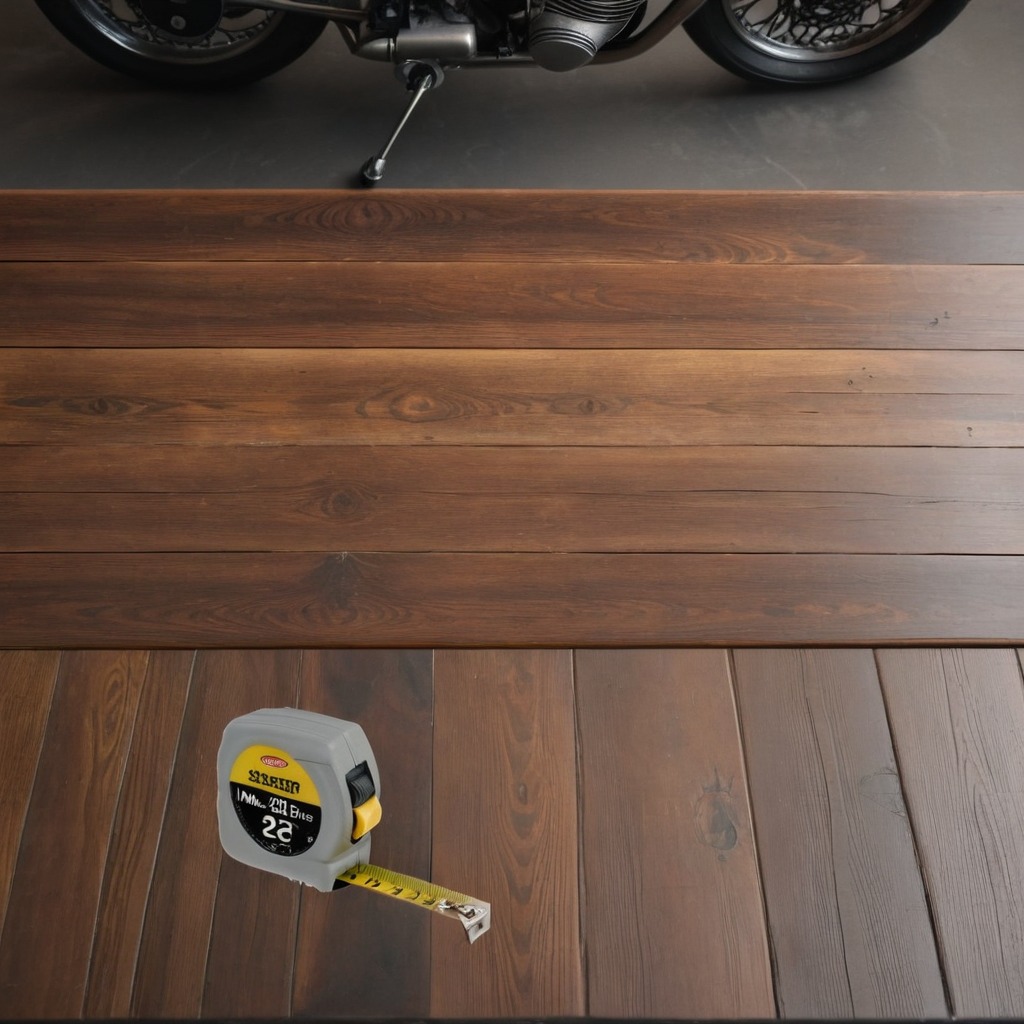
A measuring tape is lying on an oil-spilled wooden table in a vintage motorcycle garage.